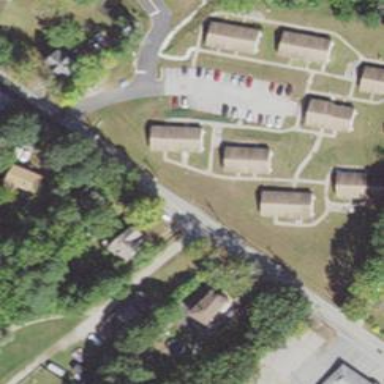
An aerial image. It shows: Residential driveway used as service road.